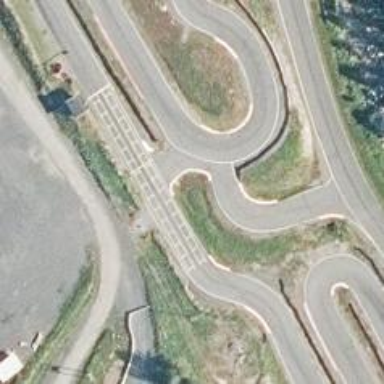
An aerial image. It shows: Motor sport raceway with asphalt surface.